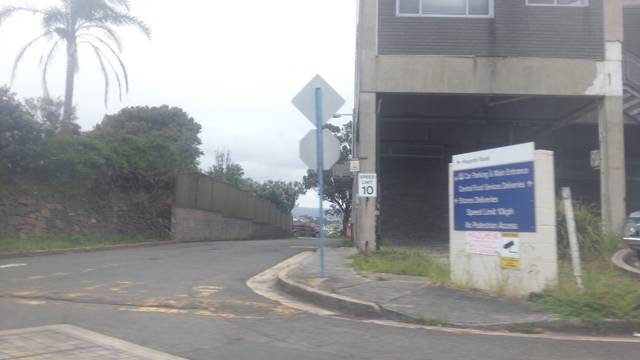
Region: Australia
Coordinates: -34.487, 150.881